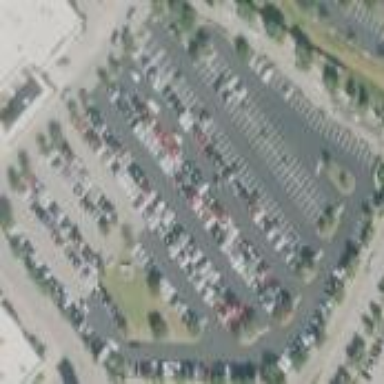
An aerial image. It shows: Parking area with surface.